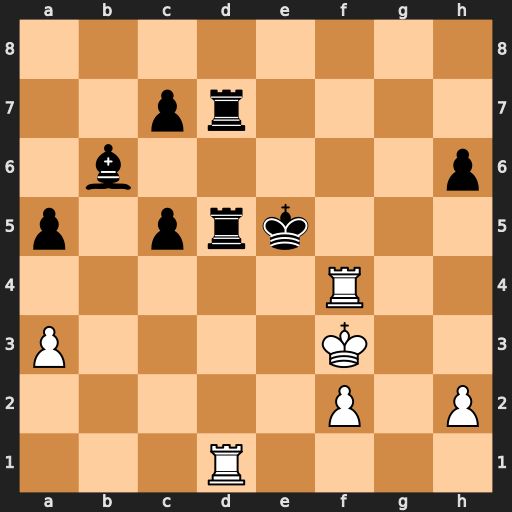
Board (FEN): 8/2pr4/1b5p/p1prk3/5R2/P4K2/5P1P/3R4
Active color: w
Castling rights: -
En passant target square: -
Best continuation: Re1+ Kd6 Rf6#